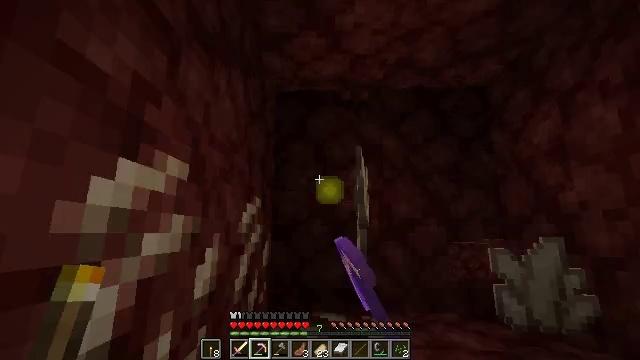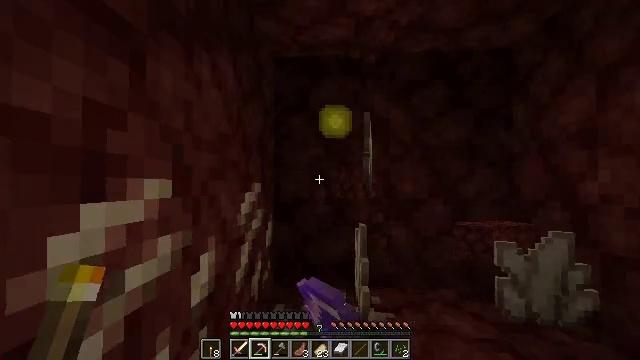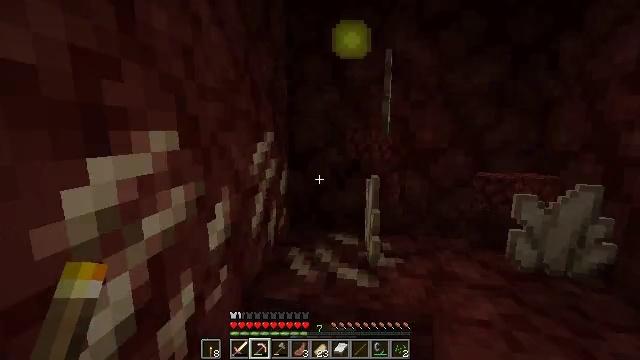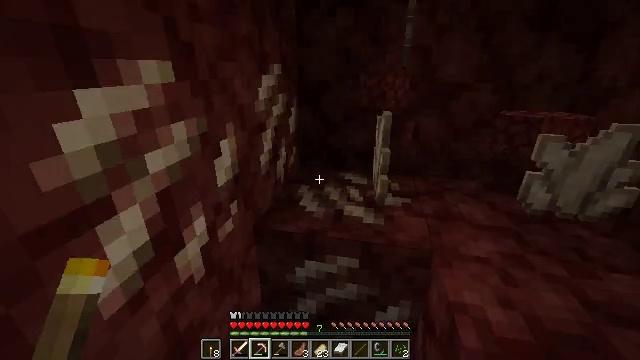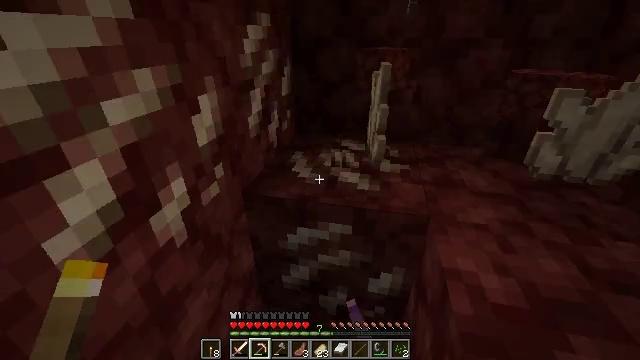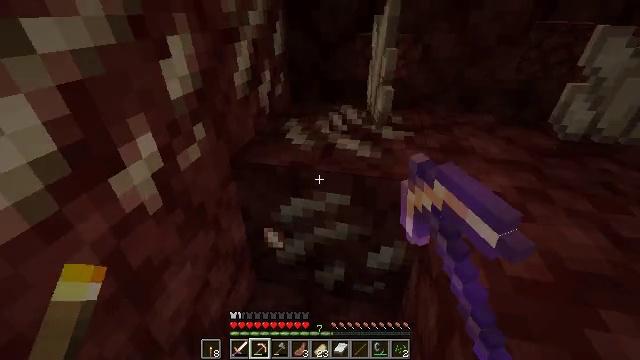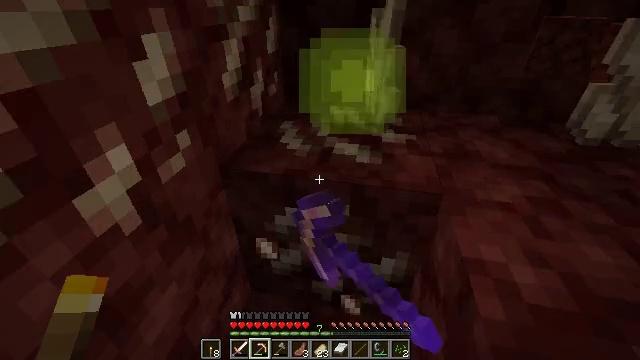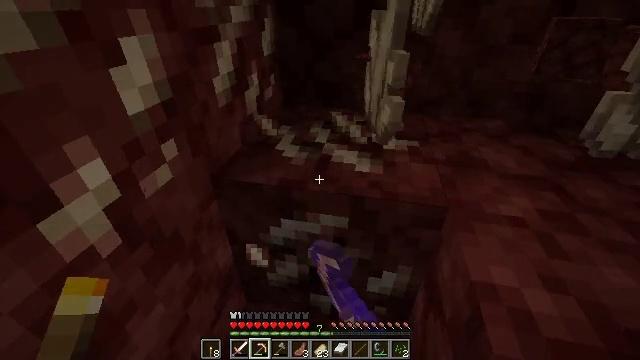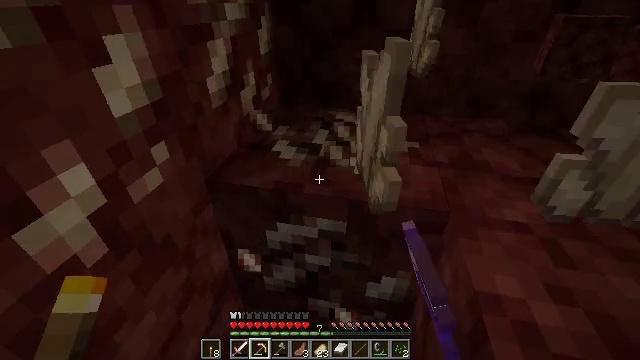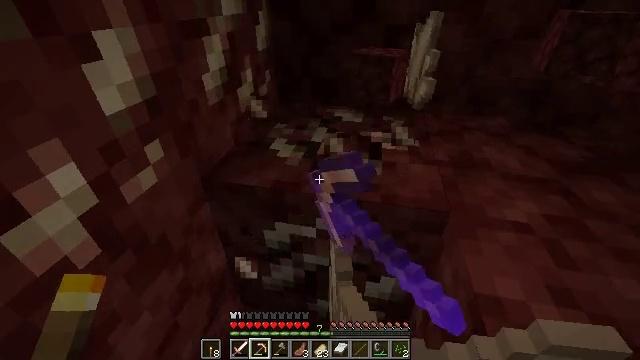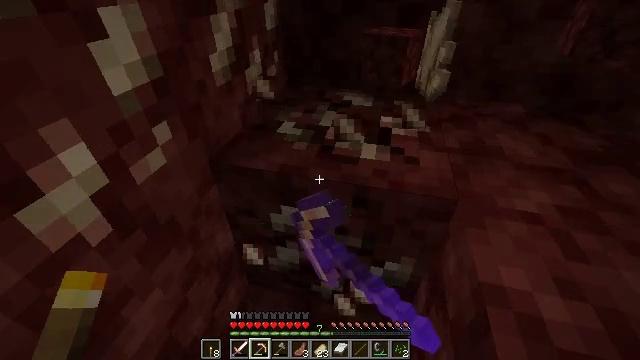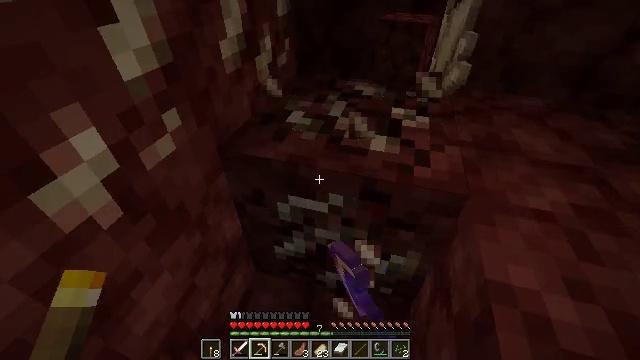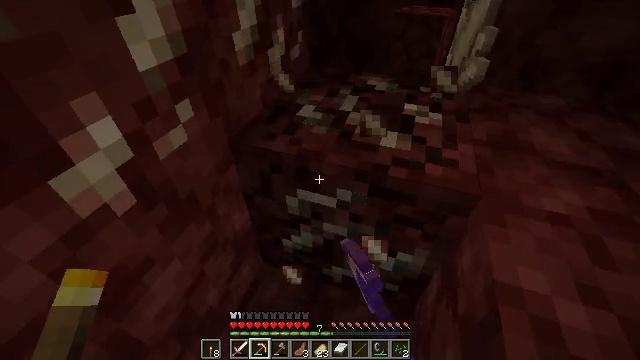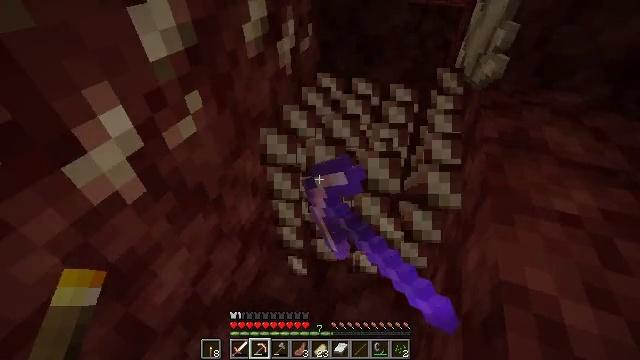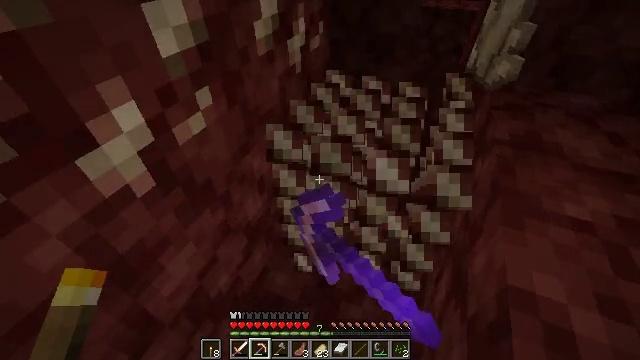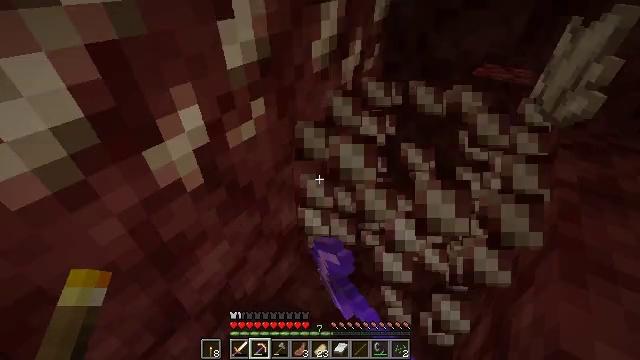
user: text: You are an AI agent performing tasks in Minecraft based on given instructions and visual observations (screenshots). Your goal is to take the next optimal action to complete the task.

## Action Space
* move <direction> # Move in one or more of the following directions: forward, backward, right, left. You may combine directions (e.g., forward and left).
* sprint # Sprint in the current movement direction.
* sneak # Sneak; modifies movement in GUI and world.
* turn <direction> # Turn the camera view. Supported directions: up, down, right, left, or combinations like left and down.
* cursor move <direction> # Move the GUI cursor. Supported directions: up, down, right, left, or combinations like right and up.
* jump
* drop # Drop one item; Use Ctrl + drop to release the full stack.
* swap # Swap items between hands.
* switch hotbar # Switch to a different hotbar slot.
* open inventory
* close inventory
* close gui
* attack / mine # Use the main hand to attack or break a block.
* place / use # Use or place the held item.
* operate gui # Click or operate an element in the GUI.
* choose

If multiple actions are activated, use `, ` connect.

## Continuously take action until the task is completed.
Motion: motion action
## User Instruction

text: Mine nether quartz ore in the Nether.
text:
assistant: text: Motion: move forward and move right, turn left and down, attack / mine, jump
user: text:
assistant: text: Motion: move forward and move right, turn left and down, attack / mine
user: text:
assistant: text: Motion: move forward and move right, turn left and down, attack / mine
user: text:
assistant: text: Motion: move forward, turn down, attack / mine
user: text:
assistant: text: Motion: move forward, turn down, attack / mine
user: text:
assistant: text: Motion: attack / mine
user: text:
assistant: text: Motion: attack / mine
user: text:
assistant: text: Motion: attack / mine
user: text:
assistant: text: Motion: attack / mine
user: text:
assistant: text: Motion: turn left and down, attack / mine
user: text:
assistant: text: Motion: turn left and down, attack / mine
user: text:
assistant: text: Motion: turn left and down, attack / mine
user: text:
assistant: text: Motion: turn left and down, attack / mine
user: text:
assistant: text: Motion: turn left, attack / mine
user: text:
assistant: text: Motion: turn left and up, attack / mine
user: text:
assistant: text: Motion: turn left and up, attack / mine
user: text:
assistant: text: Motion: turn left and up, attack / mine
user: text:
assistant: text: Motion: turn left and up, attack / mine
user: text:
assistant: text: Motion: turn left and up, attack / mine
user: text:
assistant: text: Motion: turn left and up, attack / mine
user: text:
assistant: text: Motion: turn left and up, attack / mine
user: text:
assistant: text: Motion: turn left and up, attack / mine
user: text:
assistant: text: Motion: attack / mine
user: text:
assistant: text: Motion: attack / mine
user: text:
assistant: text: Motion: attack / mine
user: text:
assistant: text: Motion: turn right, attack / mine
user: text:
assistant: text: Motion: turn right, attack / mine
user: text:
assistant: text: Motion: turn right, attack / mine
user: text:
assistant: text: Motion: turn right, attack / mine
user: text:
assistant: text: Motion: turn right, attack / mine